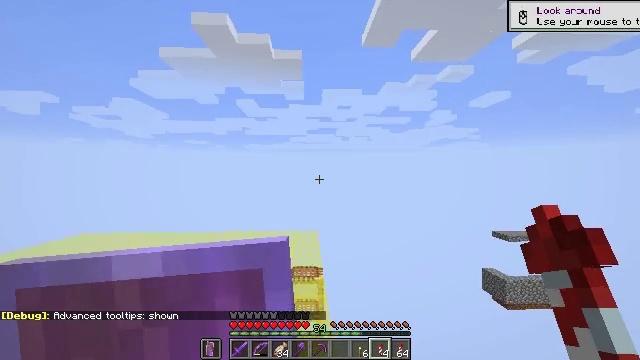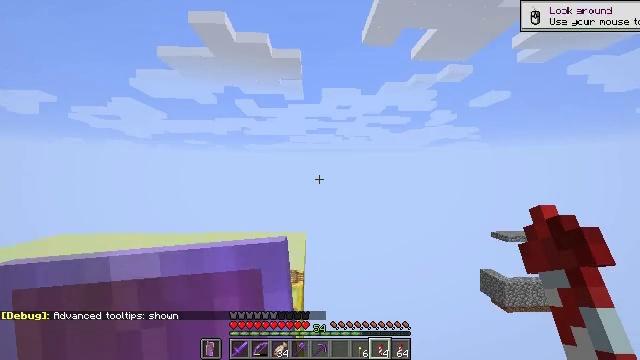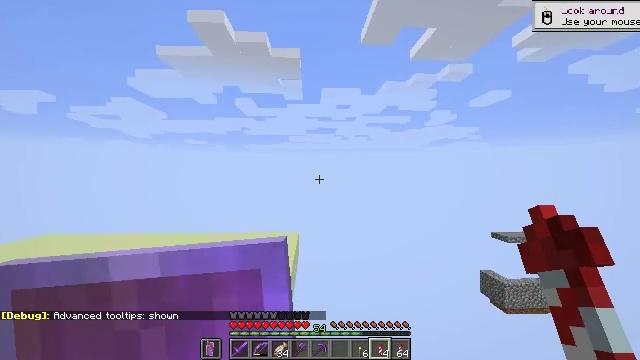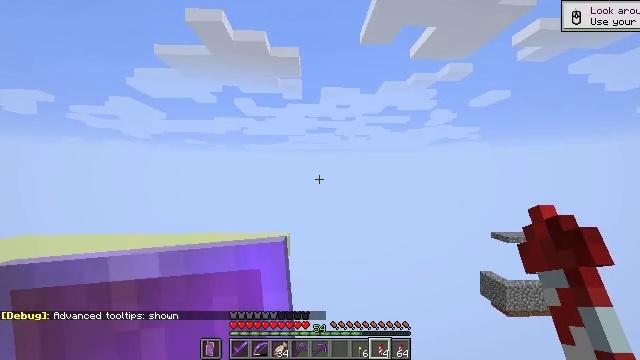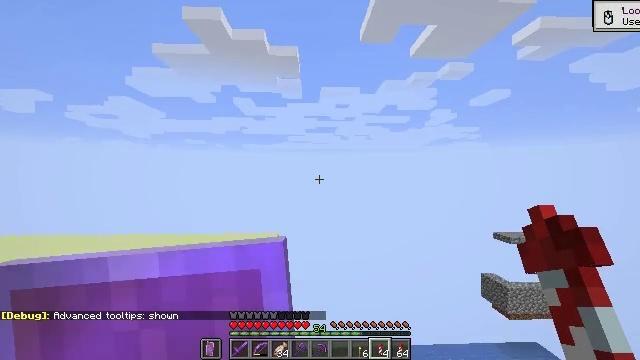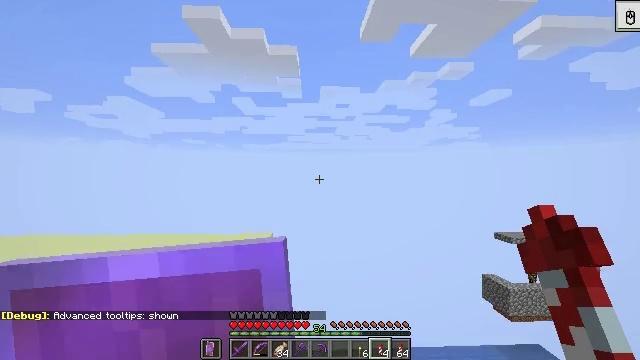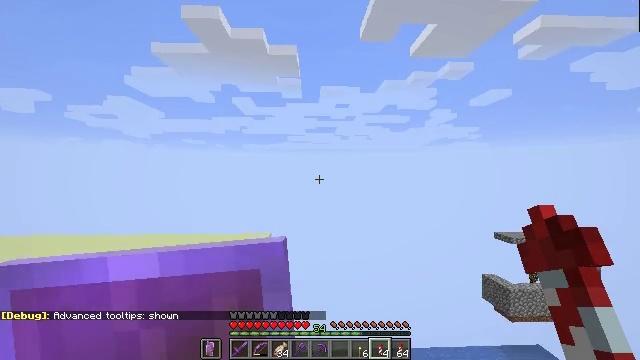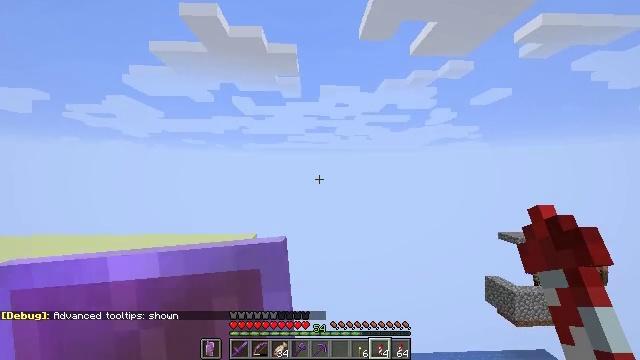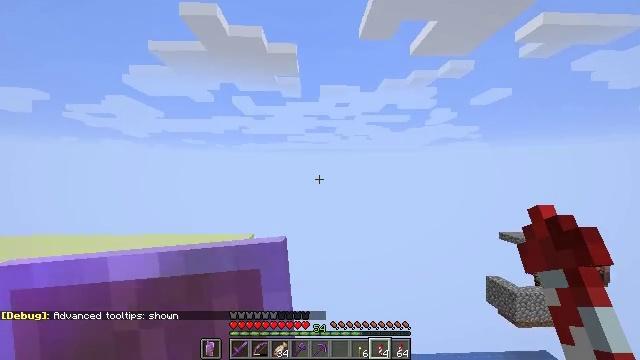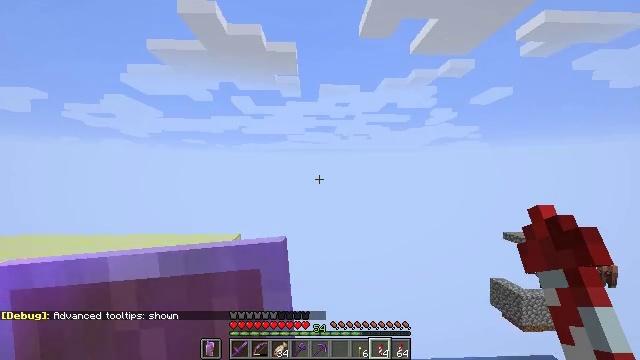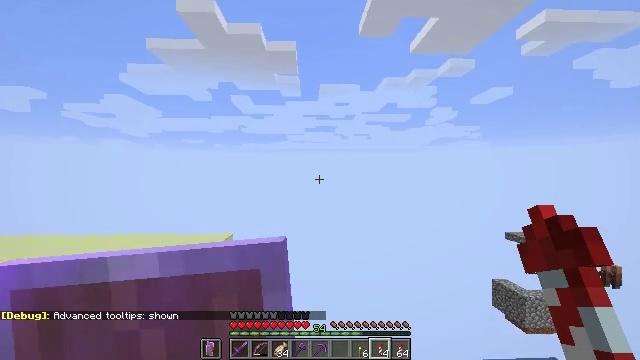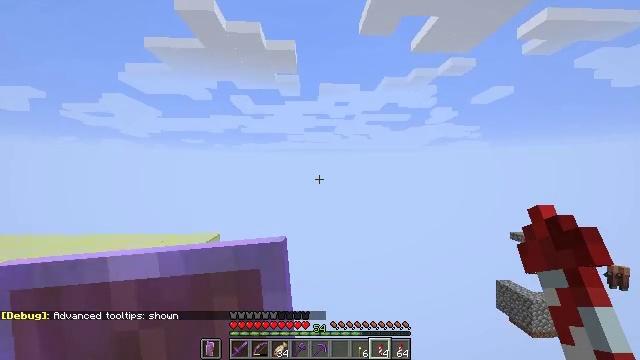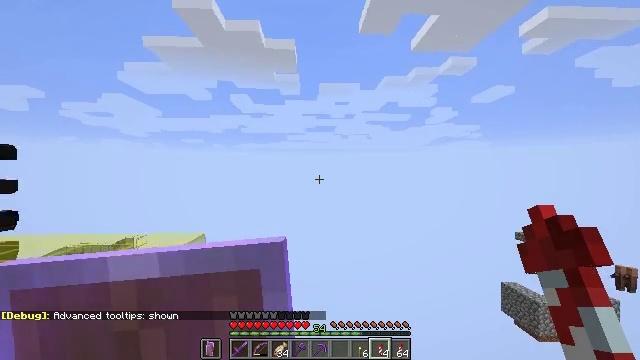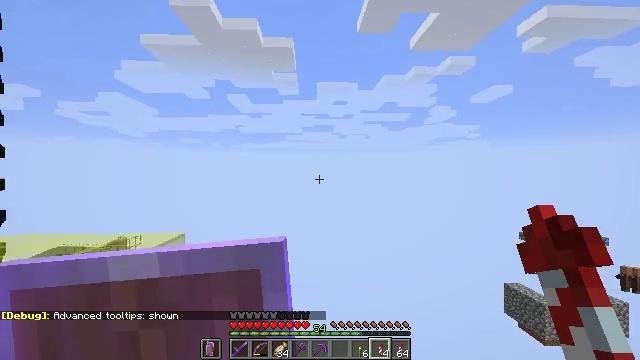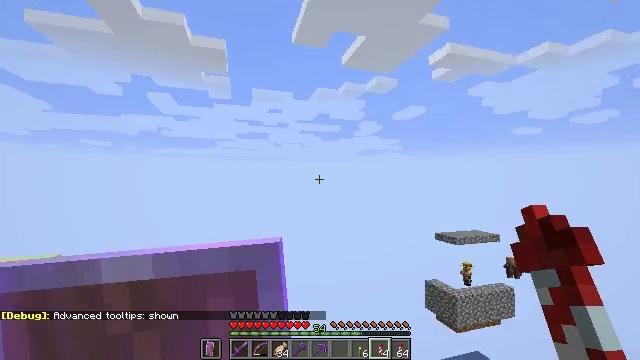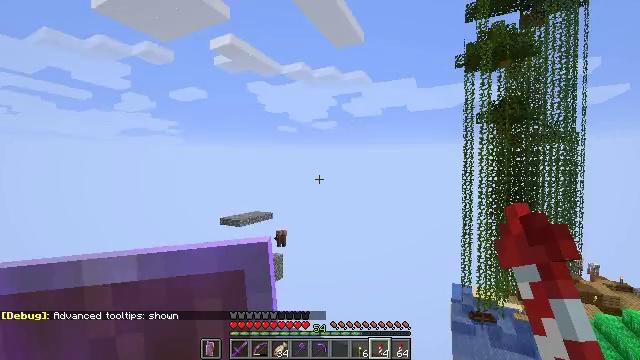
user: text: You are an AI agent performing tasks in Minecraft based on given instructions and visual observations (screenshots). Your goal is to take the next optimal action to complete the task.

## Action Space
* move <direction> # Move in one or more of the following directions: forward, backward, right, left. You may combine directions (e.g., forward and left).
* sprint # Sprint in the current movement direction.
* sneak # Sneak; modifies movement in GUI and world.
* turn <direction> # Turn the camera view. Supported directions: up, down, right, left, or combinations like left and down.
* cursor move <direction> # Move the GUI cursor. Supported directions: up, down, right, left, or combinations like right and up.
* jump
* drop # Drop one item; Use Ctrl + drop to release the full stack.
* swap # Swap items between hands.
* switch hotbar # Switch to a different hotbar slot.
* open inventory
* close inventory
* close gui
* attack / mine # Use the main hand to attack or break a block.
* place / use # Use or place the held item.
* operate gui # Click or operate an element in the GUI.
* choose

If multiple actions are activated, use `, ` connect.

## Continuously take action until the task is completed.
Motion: motion action
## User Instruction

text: Remove a tropical fish from the inventory.
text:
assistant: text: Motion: no_op
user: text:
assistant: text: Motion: no_op
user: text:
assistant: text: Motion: no_op
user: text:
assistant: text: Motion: no_op
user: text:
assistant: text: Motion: no_op
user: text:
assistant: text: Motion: no_op
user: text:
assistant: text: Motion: no_op
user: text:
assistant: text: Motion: no_op
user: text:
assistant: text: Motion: no_op
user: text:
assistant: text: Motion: no_op
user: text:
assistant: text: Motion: no_op
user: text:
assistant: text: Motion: no_op
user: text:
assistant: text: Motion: no_op
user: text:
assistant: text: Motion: turn right and up
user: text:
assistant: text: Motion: turn right and down
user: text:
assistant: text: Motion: turn right and down
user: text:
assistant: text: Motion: turn right
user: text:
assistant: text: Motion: no_op
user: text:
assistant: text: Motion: no_op
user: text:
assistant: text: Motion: no_op
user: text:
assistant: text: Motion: no_op
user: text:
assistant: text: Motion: no_op
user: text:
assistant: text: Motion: no_op
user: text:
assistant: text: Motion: no_op
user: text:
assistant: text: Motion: no_op
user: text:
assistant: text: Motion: no_op
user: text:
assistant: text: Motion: no_op
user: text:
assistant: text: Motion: no_op
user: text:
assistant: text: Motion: turn left and down
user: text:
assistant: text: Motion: turn left